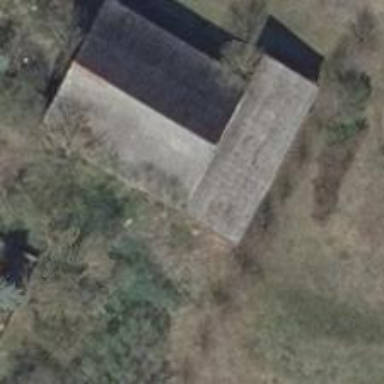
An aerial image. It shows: Rural barn.